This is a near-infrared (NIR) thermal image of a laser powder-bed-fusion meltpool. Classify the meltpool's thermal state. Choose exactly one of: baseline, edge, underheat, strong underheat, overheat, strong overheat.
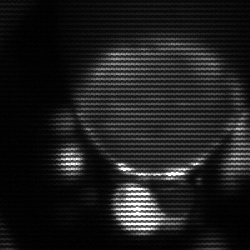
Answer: edge